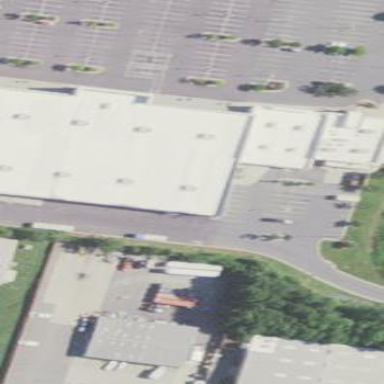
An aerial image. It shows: Retail building.